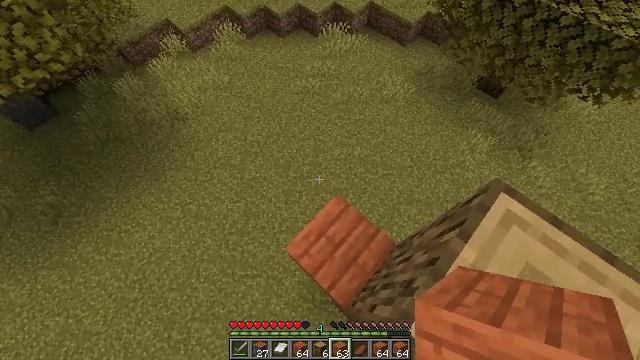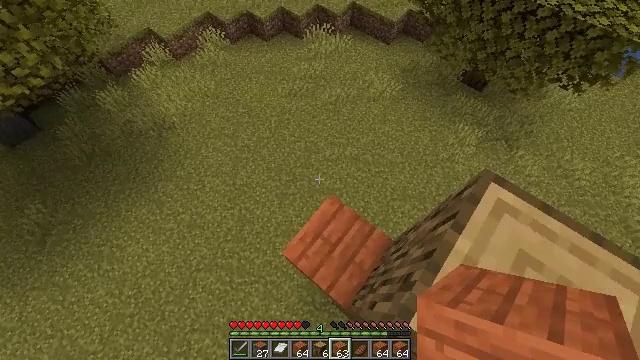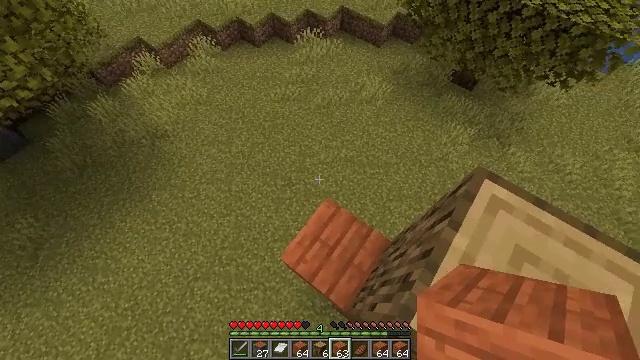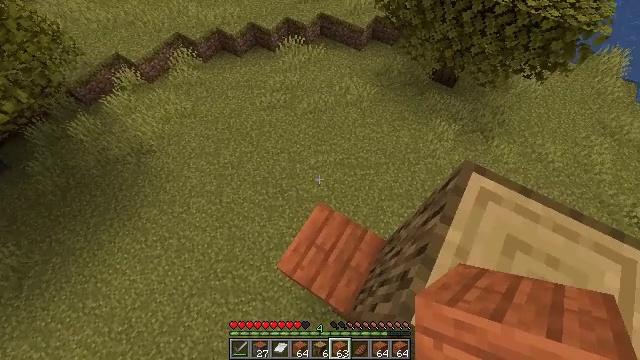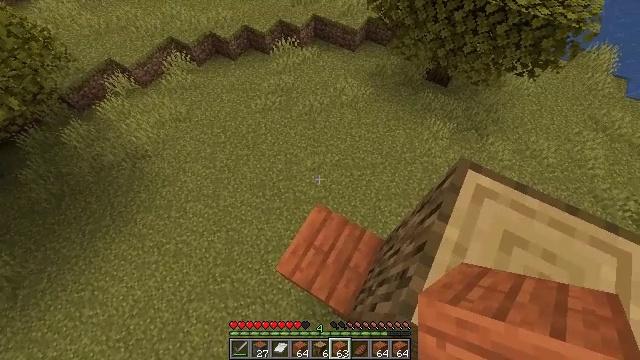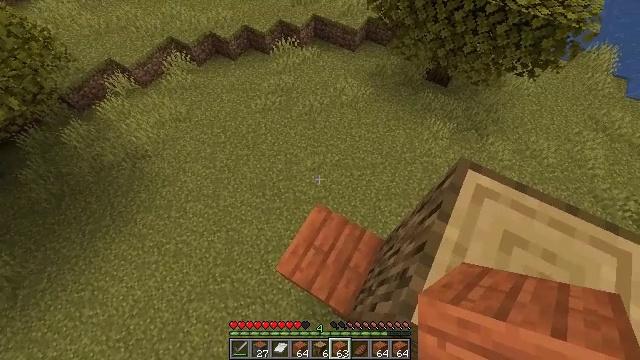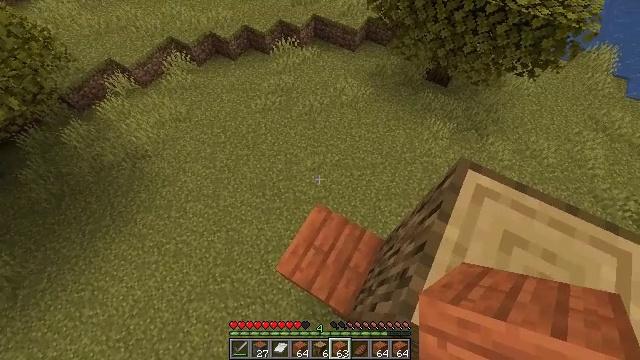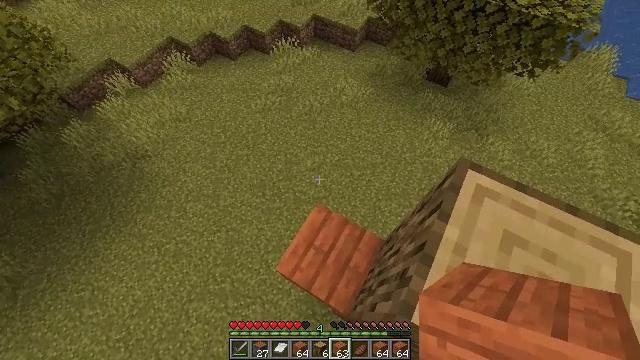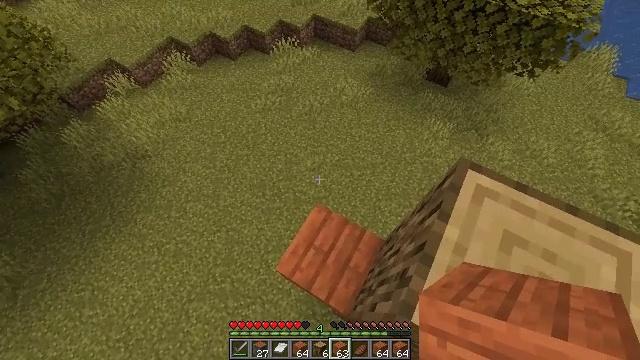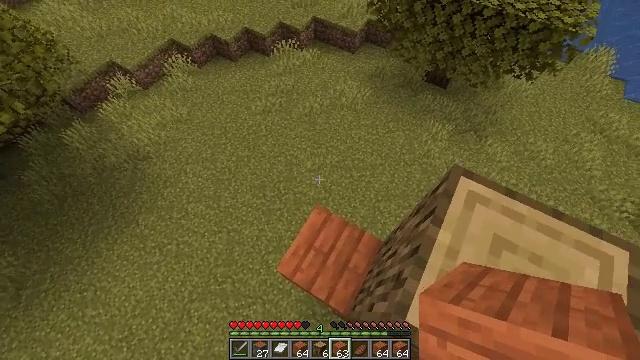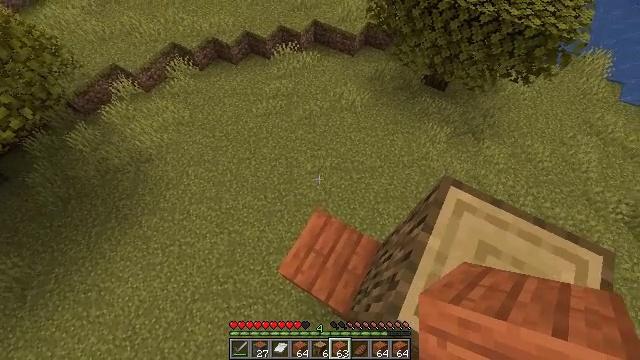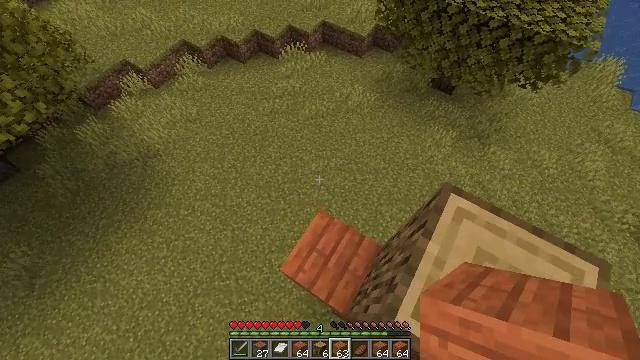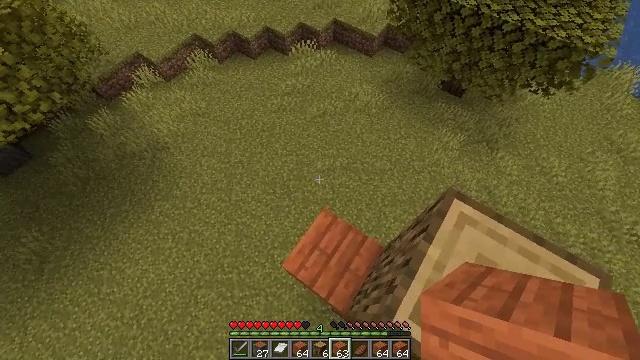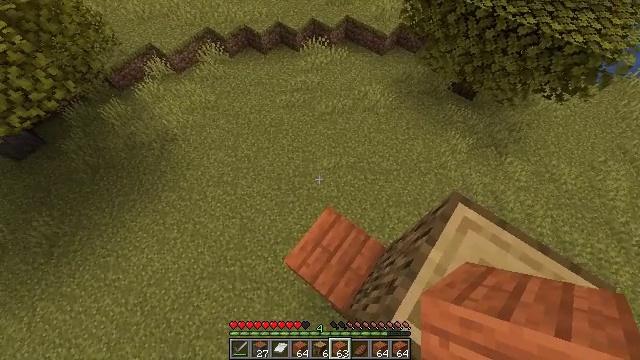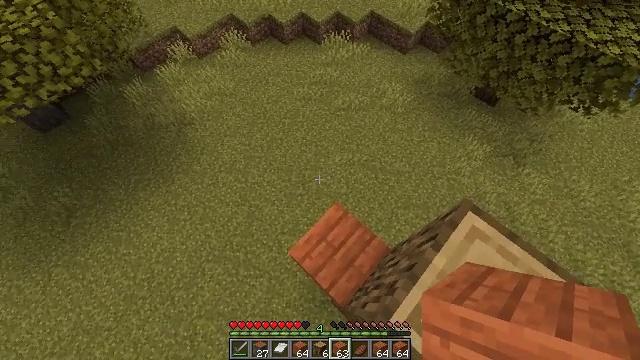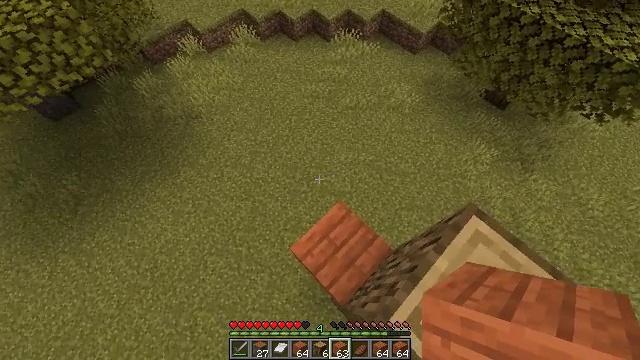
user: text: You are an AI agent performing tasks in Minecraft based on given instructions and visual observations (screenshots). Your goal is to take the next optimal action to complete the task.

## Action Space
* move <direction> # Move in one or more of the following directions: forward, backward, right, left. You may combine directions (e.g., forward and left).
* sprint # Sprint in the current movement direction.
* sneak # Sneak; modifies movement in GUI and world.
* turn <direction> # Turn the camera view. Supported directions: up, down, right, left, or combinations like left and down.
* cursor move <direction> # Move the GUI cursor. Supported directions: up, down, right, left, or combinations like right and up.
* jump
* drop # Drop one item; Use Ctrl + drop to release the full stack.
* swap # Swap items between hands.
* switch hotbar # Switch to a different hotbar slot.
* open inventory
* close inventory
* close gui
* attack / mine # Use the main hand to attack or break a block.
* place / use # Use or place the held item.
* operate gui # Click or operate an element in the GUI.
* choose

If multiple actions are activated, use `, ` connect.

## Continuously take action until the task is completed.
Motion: motion action
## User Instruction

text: Gather some acacia planks.
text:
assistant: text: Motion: sneak, turn right
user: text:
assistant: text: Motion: sneak, turn right
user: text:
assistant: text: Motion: sneak, turn right and up
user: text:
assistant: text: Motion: sneak, turn right
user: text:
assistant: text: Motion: sneak
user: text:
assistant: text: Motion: sneak
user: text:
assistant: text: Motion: sneak
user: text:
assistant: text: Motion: no_op
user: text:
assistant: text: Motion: no_op
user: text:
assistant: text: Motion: no_op
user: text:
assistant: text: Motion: turn left
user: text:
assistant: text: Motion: turn left
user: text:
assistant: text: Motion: turn left
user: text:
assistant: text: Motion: turn left and down
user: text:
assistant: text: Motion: turn left
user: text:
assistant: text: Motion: turn left
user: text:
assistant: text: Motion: turn left
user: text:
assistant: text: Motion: turn left
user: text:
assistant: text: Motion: turn left
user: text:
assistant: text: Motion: no_op
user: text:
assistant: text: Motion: no_op
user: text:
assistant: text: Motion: no_op
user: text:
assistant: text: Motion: move forward
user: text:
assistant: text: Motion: move forward
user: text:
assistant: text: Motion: move forward
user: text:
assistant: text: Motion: no_op
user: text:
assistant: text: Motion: no_op
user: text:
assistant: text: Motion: turn left
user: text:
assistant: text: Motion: turn left
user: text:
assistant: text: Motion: turn left